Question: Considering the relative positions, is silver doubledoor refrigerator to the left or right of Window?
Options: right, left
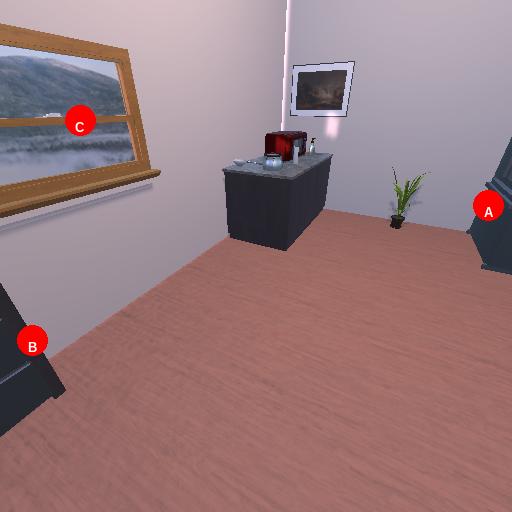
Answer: right